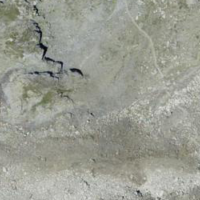
EUNIS habitat code: 48
Species observed at this site:
Doronicum grandiflorum